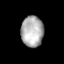
Tissue: prostate
Cell type: T cells
Senescence score: 0.211
Nuclear area (px): 676
Mean DAPI intensity: 174.361